Question: I have a html5 canvas. I need to show the fixed portion of it in the div('Div1'). When I swipe inside 'Div1', I need to scroll the canvas. So as I scroll, I'll see corresponding part of the canvas.

I tried something like this:
'''
<div id="Div1" style=" float: left; width: 50px; overflow:hidden; ">
<canvas id="myCanvas1" width="200px" style="border: 1px solid #ff0000; position: absolute;">
</canvas>
</div>
'''
<URL>
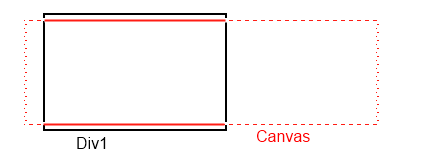
Answer: Here is a demo of using an oversize canvas, and scrolling with mouse movements by adjusting the CSS margin: <URL>
HTML:
'''
<div id="canvasdiv" style="width: 500px; height: 250px; overflow: hidden">
<canvas id="canvas" width="10000px" height="250px"></canvas>
</div>
'''
JS:
'''
var canvas = document.getElementById("canvas");
var context = canvas.getContext('2d');
var dragging = false;
var lastX;
var marginLeft = 0;
for (var i = 0; i < 1000; i++) {
context.beginPath();
context.arc(Math.random() * 10000, Math.random() * 250, 20.0, 0, 2 * Math.PI, false);
context.stroke();
}
canvas.addEventListener('mousedown', function(e) {
var evt = e || event;
dragging = true;
lastX = evt.clientX;
e.preventDefault();
}, false);
window.addEventListener('mousemove', function(e) {
var evt = e || event;
if (dragging) {
var delta = evt.clientX - lastX;
lastX = evt.clientX;
marginLeft += delta;
canvas.style.marginLeft = marginLeft + "px";
}
e.preventDefault();
}, false);
window.addEventListener('mouseup', function() {
dragging = false;
}, false);
'''